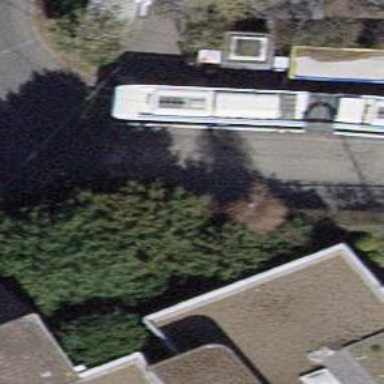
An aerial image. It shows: Bus stop for trolleybuses with designated stop position for public transport.